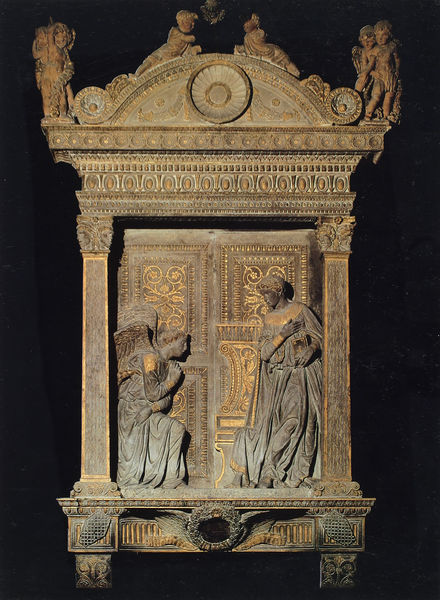
Titel: Verkündigung; Cavalcanti-Tabernakel
Künstler: Donatello
Standort: Florenz, S. Croce (EU - I - Toskana)
Schlagwörter: flügel, umhang, blumen, frau, holz, kleid, säulen, tür, stein, gewand, gold, haare, mantel, kinder, rund, engel, ranken, floral, verzierung, tor, eckig, knien, kiste, kranz, altar, armreif, knieend, blumenkranz, putten, eierstab, korintisch, rotunde, stämmig, kymata